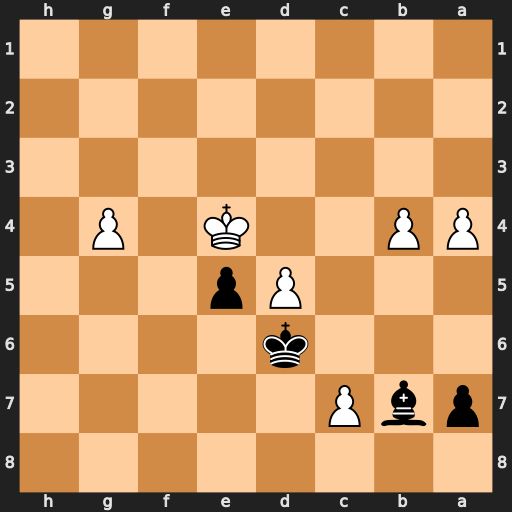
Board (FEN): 8/pbP5/3k4/3Pp3/PP2K1P1/8/8/8
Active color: b
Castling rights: -
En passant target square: -
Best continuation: Bxd5+ Kf5 Be6+